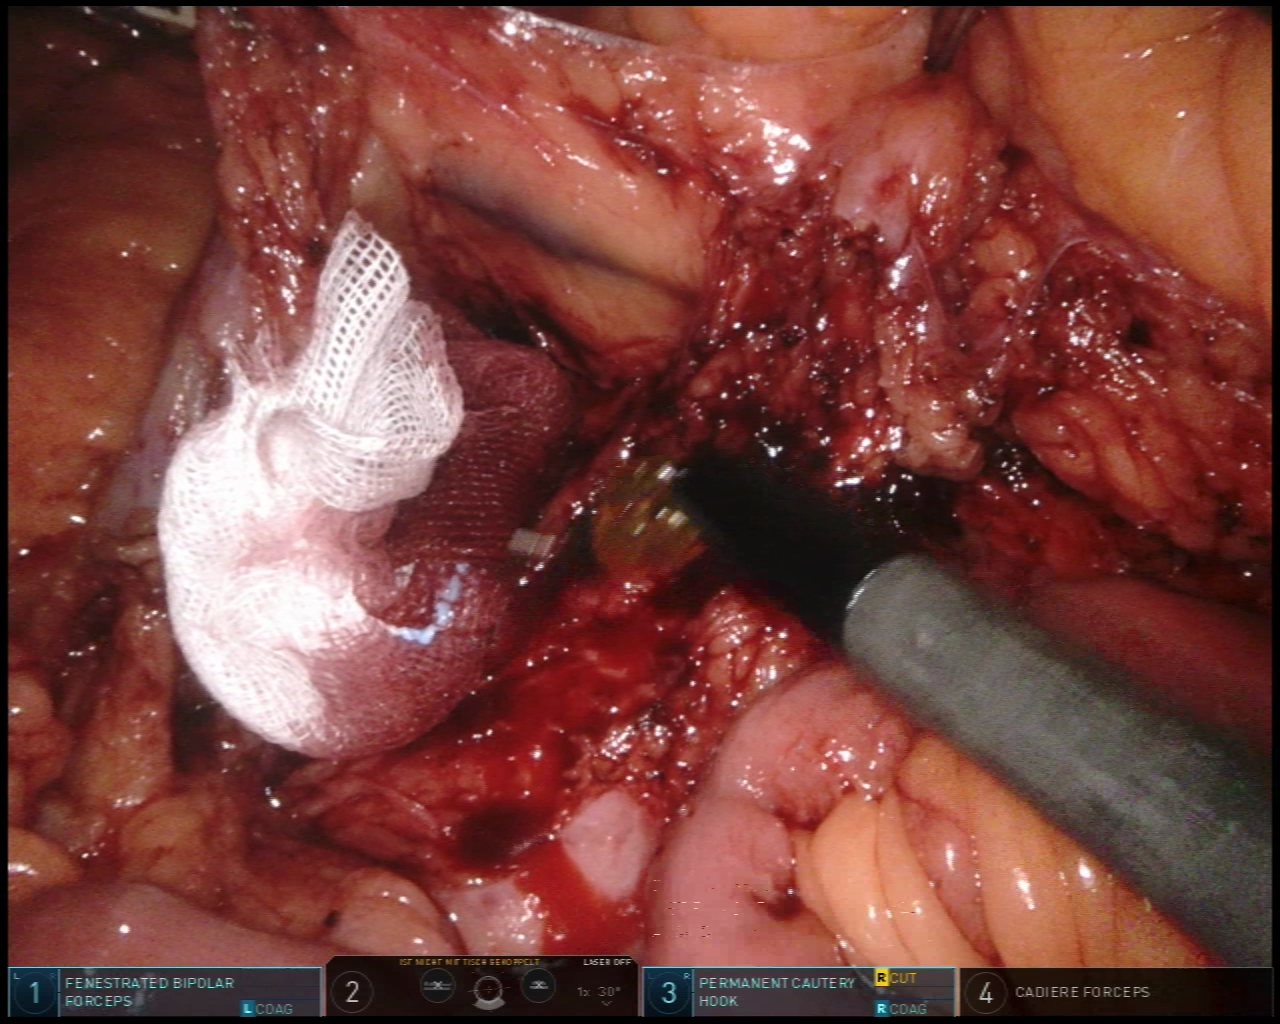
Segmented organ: intestinal_veins
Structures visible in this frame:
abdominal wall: no
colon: no
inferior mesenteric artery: no
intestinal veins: yes
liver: no
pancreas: no
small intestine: yes
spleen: no
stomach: no
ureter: no
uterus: no
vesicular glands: no